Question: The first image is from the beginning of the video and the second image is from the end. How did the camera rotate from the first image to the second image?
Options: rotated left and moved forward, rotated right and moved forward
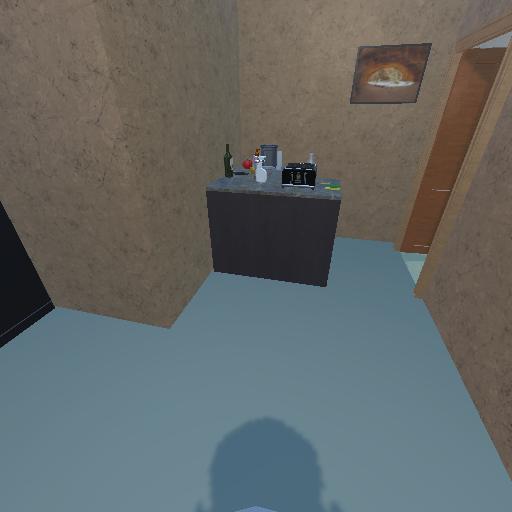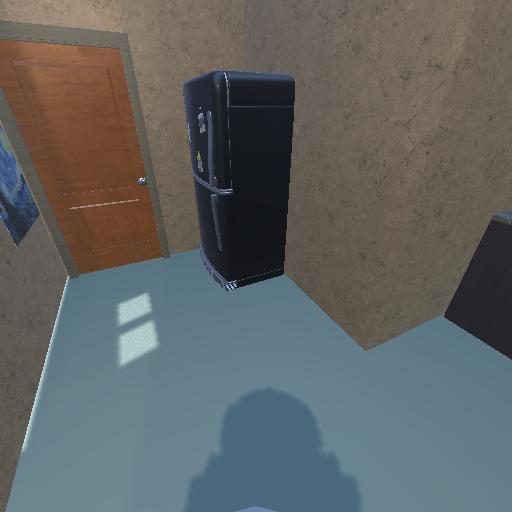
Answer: rotated left and moved forward